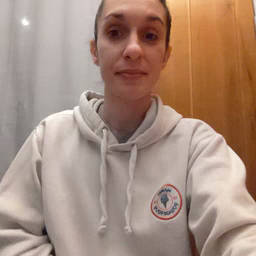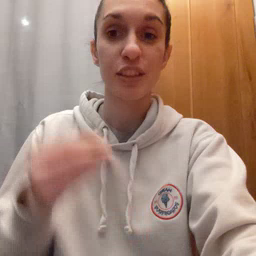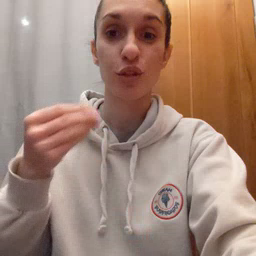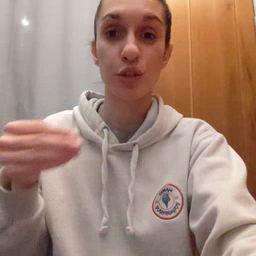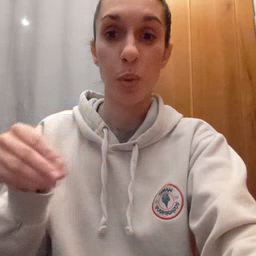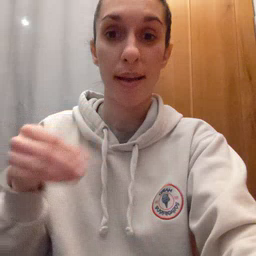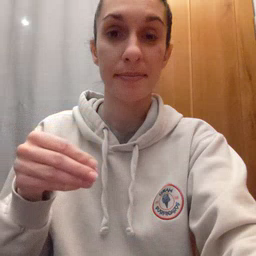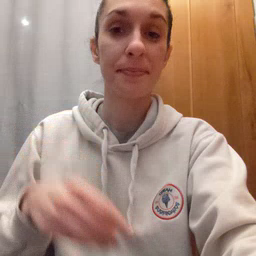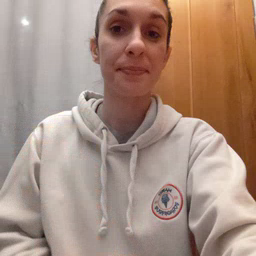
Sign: store